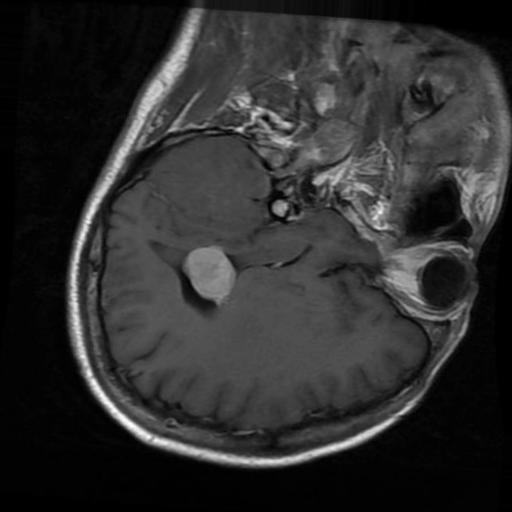
Label: meningioma